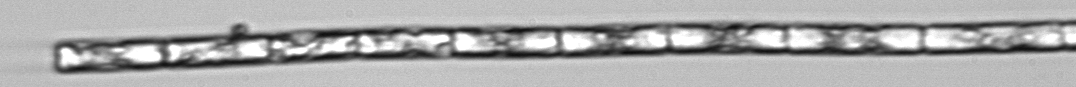
Label: Guinardia_delicatula